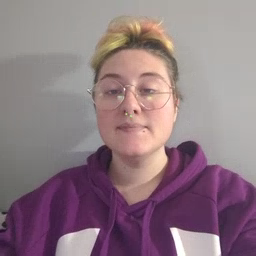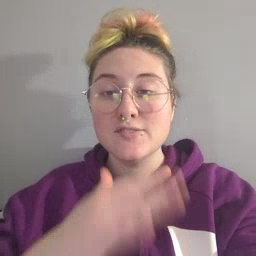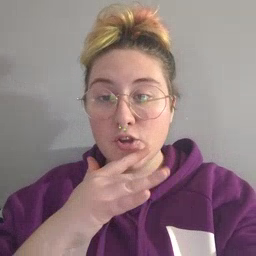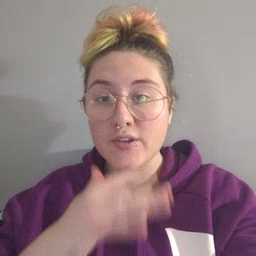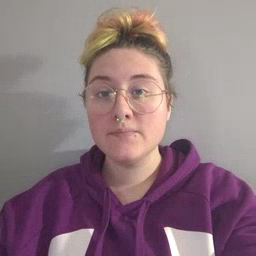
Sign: dirty